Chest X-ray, PA view. Patient: 29 years old, sex F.
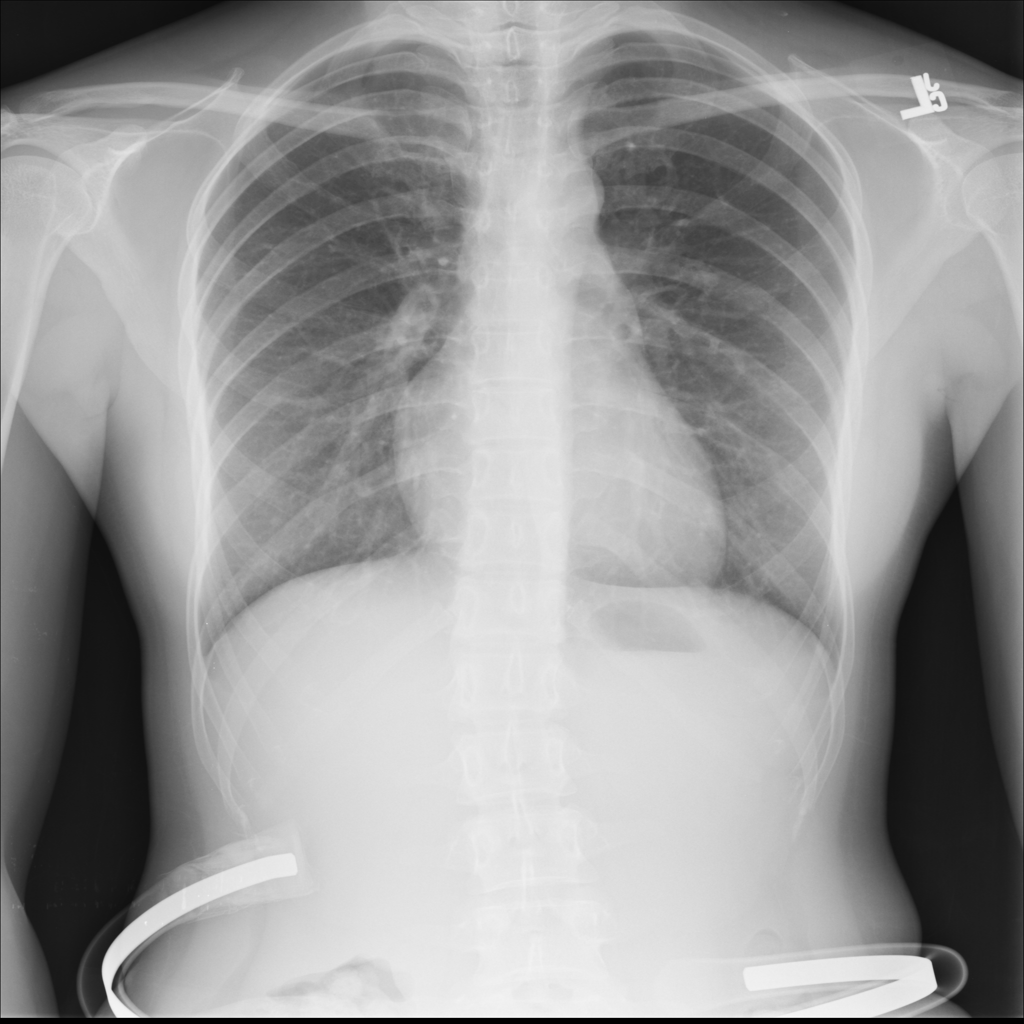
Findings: No Finding